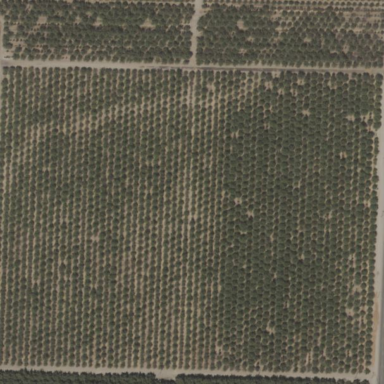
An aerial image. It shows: Almond orchard with rows of almond trees.